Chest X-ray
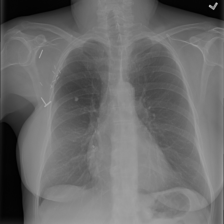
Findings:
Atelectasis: negative
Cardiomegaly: negative
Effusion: negative
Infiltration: negative
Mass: negative
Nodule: negative
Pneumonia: negative
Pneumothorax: negative
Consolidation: negative
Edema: negative
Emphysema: negative
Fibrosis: negative
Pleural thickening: negative
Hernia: negative